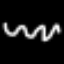
Label: squiggle